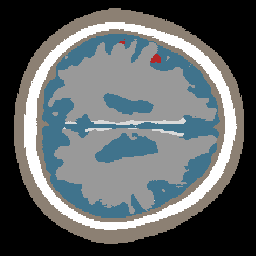
Label: lesion